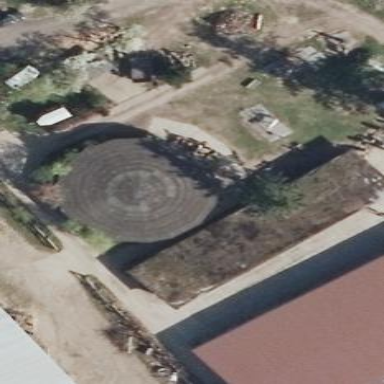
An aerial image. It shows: Silo.